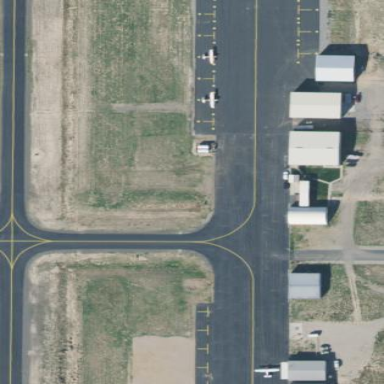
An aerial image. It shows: Apron at the airport.